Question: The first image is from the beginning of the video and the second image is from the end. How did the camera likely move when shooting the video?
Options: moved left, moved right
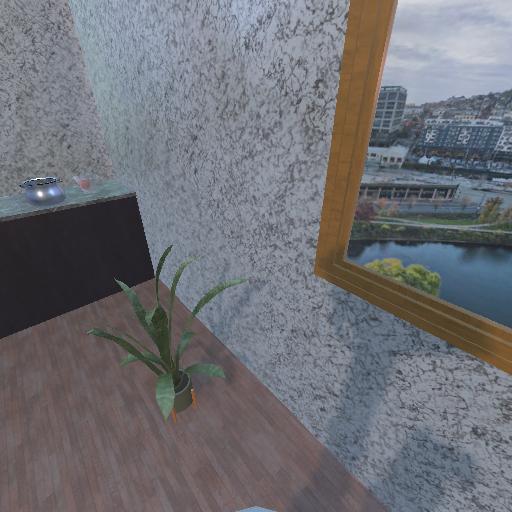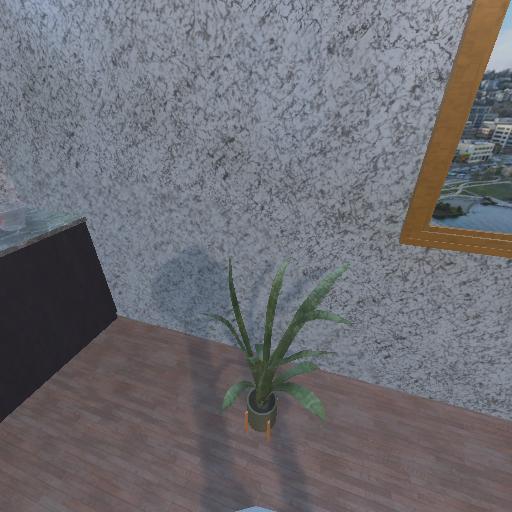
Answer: moved left